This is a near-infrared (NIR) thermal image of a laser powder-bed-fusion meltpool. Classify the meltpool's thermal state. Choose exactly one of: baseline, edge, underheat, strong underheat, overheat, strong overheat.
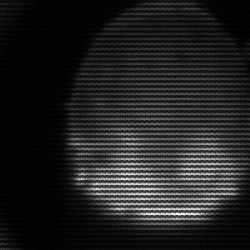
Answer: edge